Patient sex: M
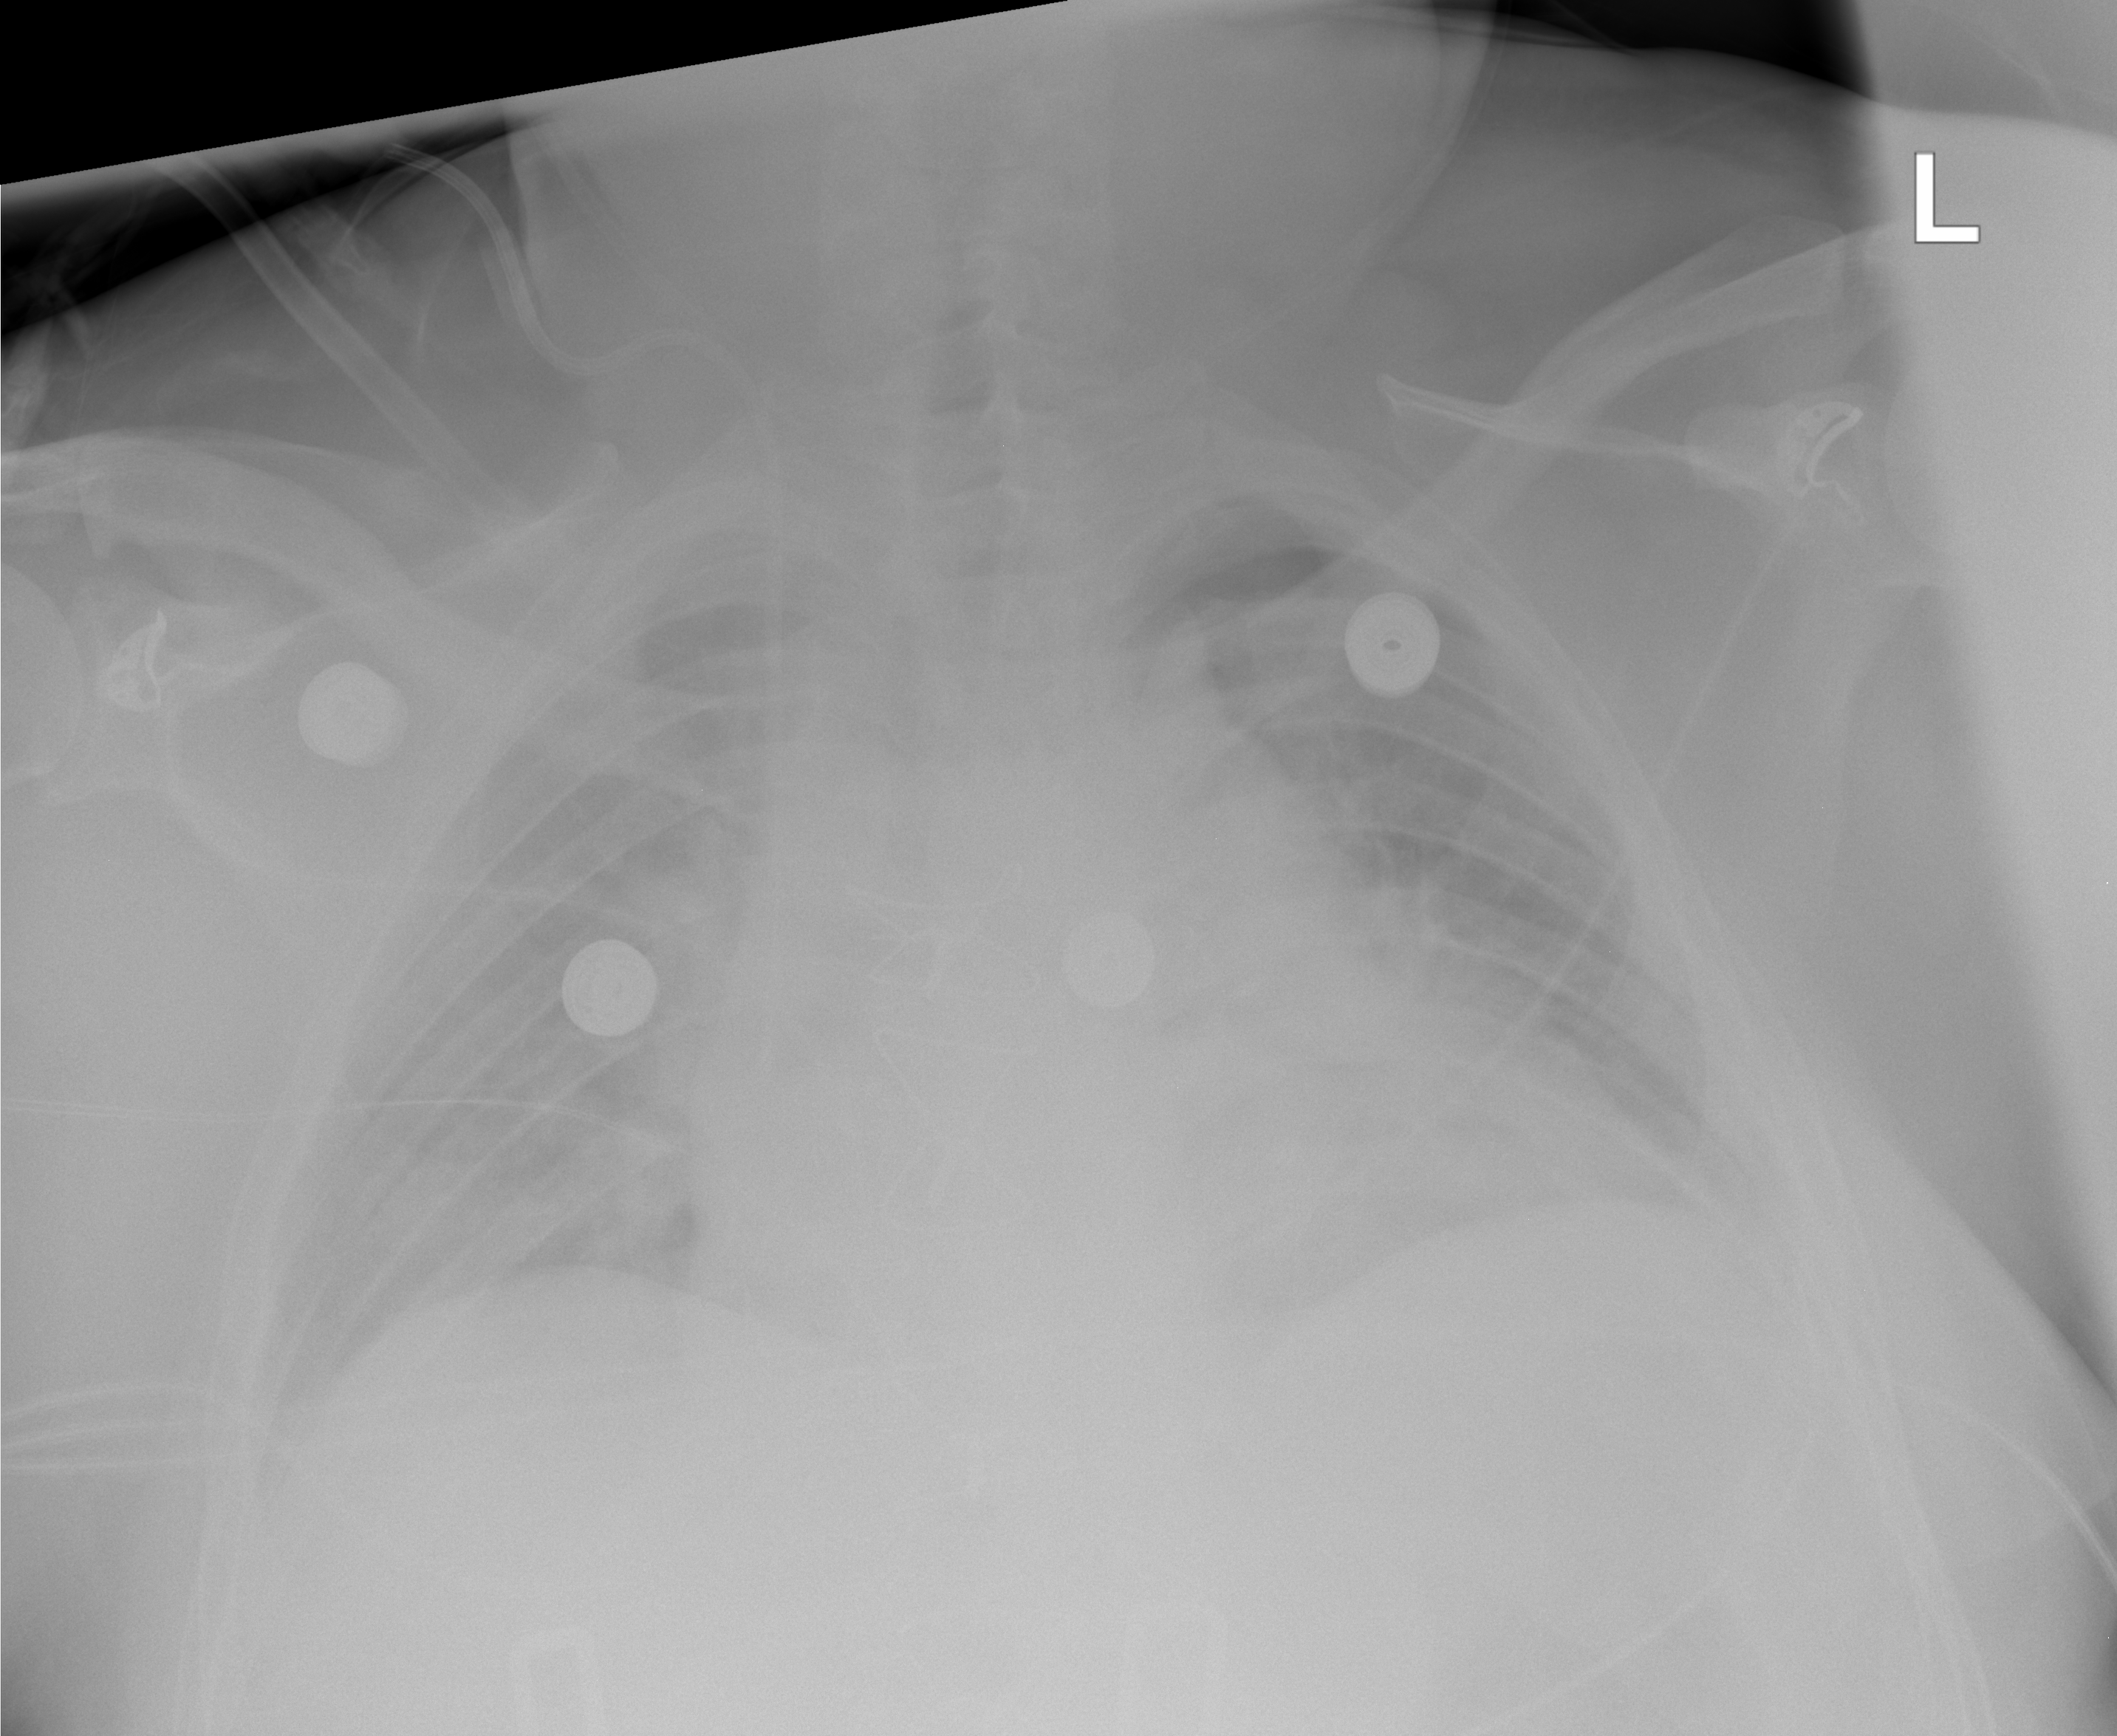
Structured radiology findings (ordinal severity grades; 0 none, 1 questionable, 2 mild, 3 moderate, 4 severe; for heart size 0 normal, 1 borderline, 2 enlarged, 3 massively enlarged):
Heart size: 0
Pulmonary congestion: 2
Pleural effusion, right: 2
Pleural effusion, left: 2
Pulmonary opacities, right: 0
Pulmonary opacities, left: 0
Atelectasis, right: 2
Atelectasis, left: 2